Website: crate-barrel
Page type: order-returns
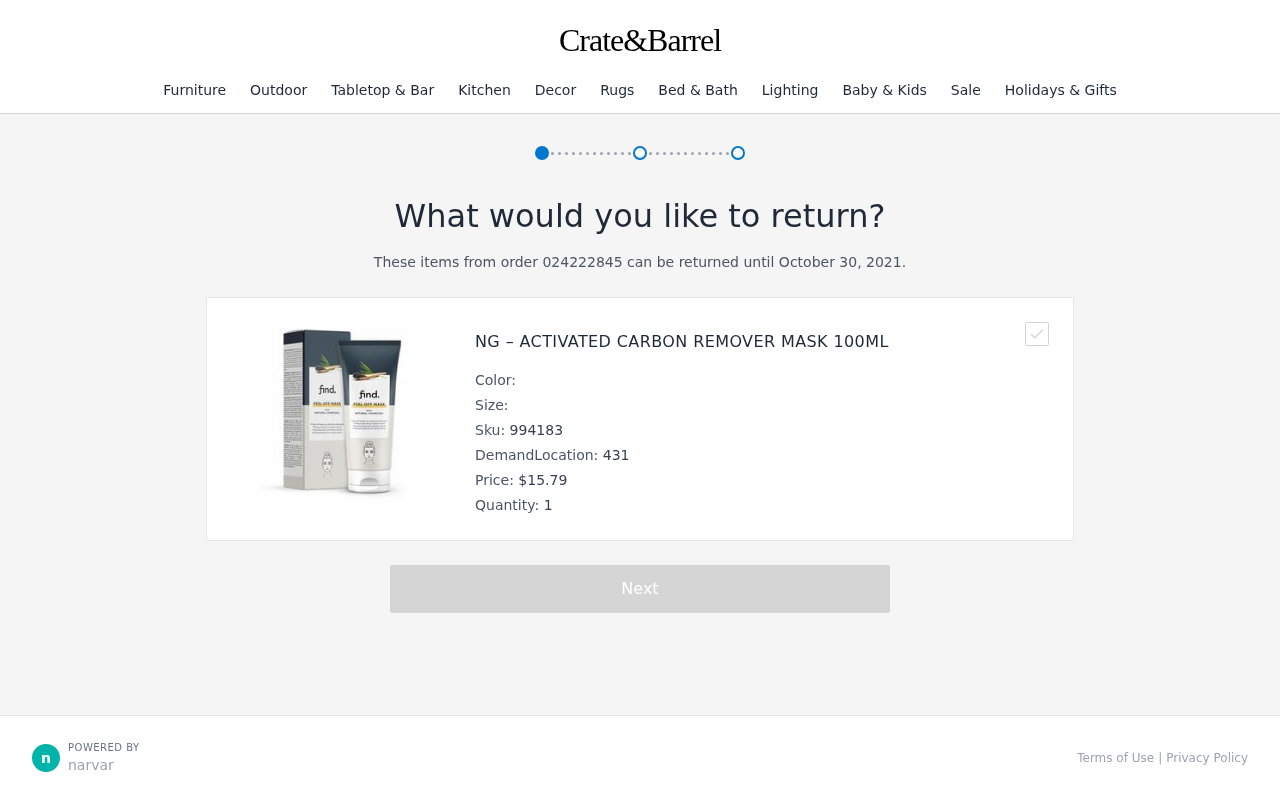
Product elements: key: PRODUCT1_NAME
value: ng – Activated Carbon Remover Mask 100ml
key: PRODUCT1_PRICE
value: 15.79
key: PRODUCT1_QUANTITY
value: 1
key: PRODUCT1_SKU
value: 994183
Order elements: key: ORDER_ID
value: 024222845
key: ORDER_RETURN_BY_DATE
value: October 30, 2021
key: ORDER_DEMAND_LOCATION
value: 431